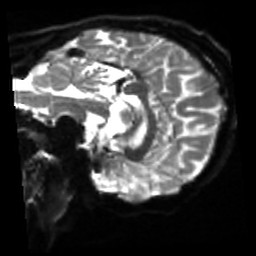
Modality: sbref
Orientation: sagittal
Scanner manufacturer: siemens
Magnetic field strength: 3 T
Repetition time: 4 s
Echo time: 0.0594 s